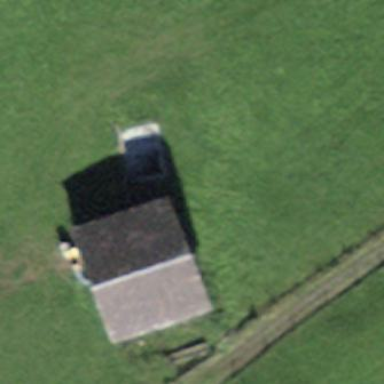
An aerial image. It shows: Rural barn.